Field crop: maize
Growth stage: 1
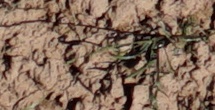
Species: lolium